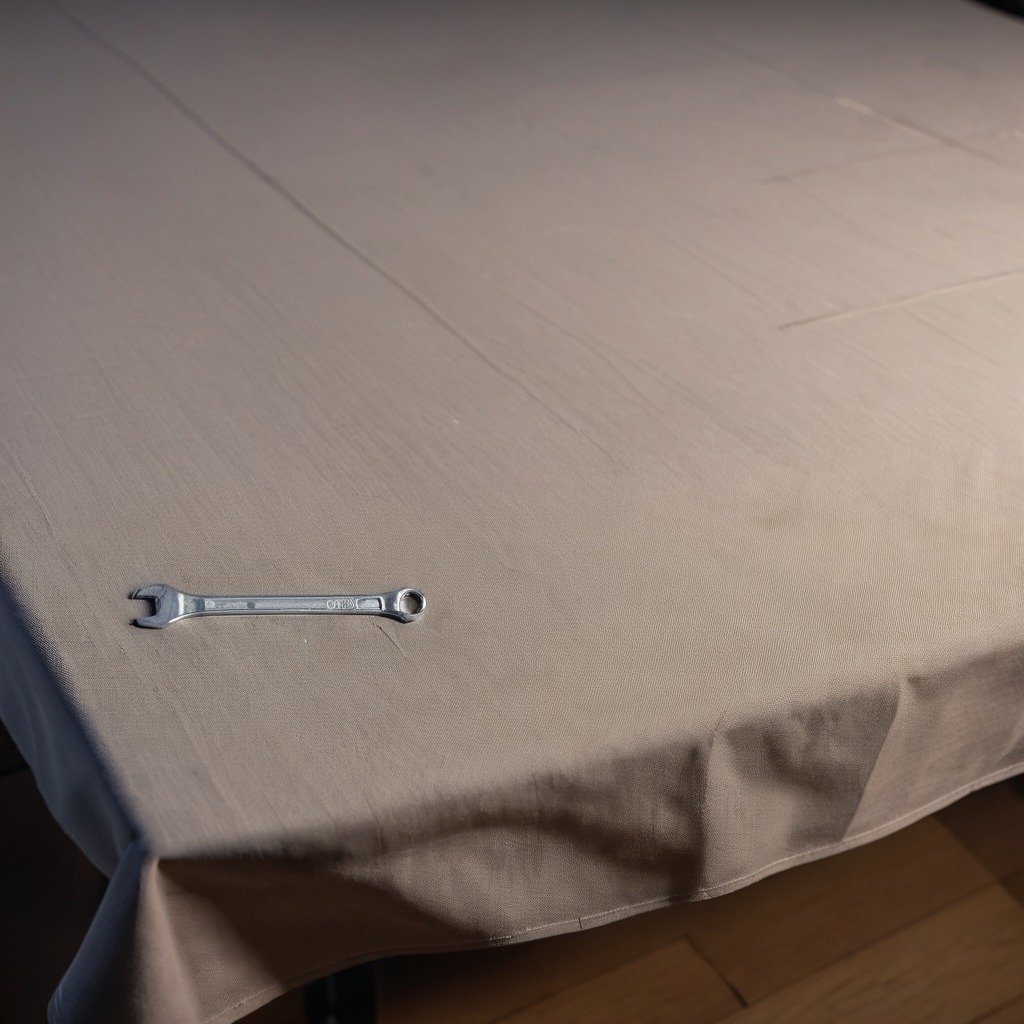
An wrench is lying on the wooden table.